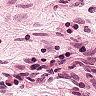
Metastatic tissue present: no